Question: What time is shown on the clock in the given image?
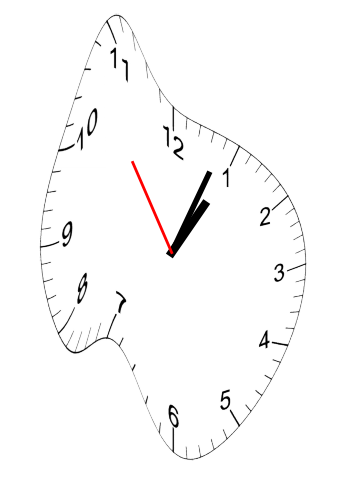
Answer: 01:03:54